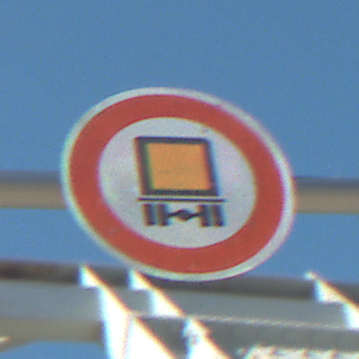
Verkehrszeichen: VerbotKennzeichnungspflichtigeKraftfahrzeugeGefaehrlicheGueter
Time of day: MorningAfternoon
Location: Outdoor (Special)
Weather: Clear
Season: NotSpecified
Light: Natural